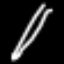
Label: pencil